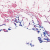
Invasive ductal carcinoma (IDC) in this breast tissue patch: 0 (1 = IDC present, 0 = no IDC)